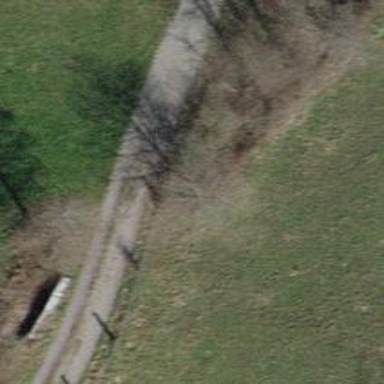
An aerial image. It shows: Culvert tunnel crossing ditch waterway.